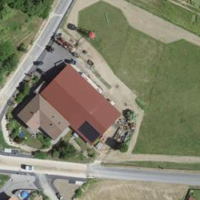
EUNIS habitat code: 54
Species observed at this site:
Milvus milvus